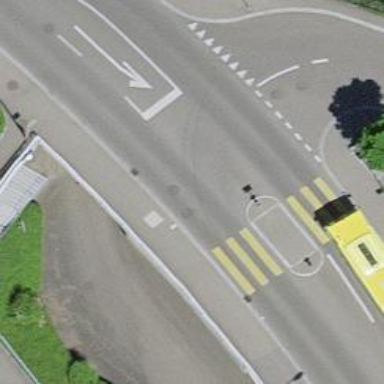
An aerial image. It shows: Public transport stop position.